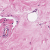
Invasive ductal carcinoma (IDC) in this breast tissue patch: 0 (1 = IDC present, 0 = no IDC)